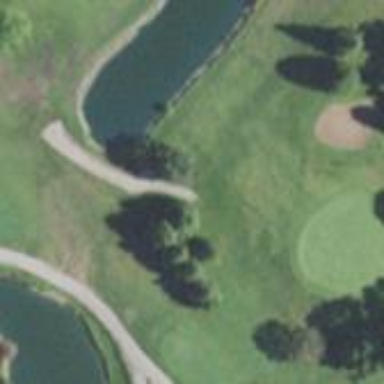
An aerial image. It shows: Golf fairway surrounded by grass.